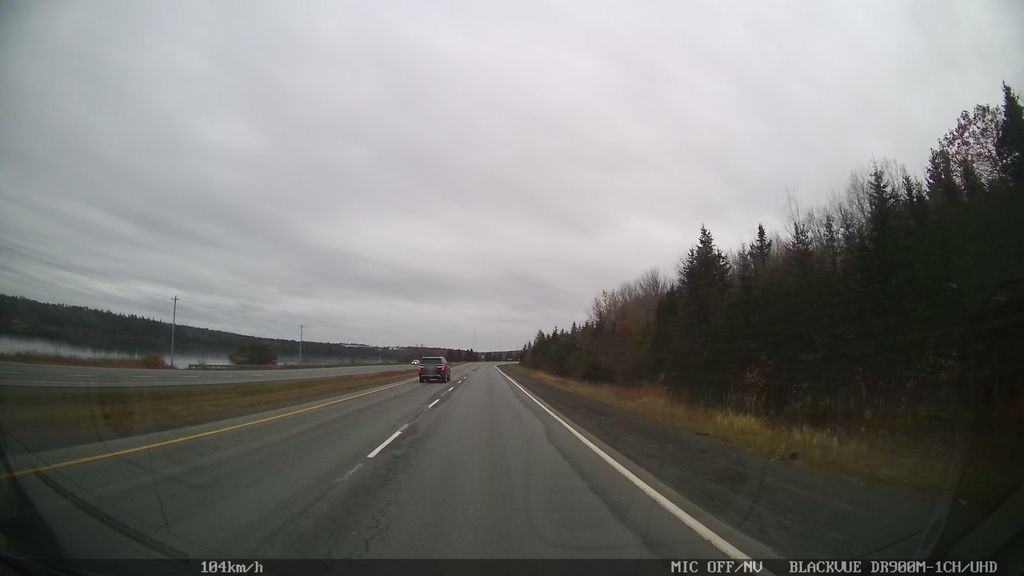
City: halifax